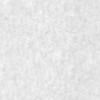
Label: no_change